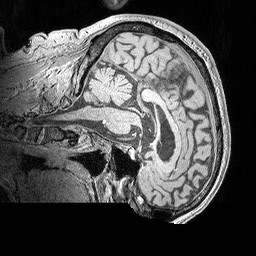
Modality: MP2RAGE
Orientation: sagittal
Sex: male
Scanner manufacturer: siemens
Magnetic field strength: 3 T
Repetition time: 5 s
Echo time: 0.00292 s